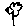
Label: flower